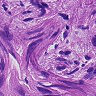
Metastatic tissue present: yes